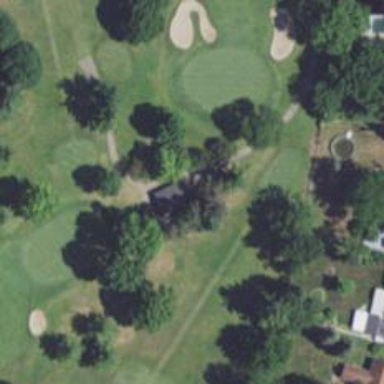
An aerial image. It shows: Service road designated as golf cart path.